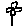
Label: flower